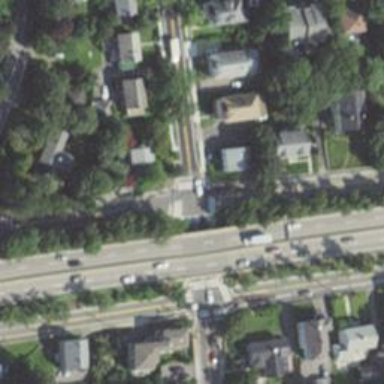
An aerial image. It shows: Secondary road with asphalt surface.